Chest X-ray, AP view. Patient: 25 years old, sex F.
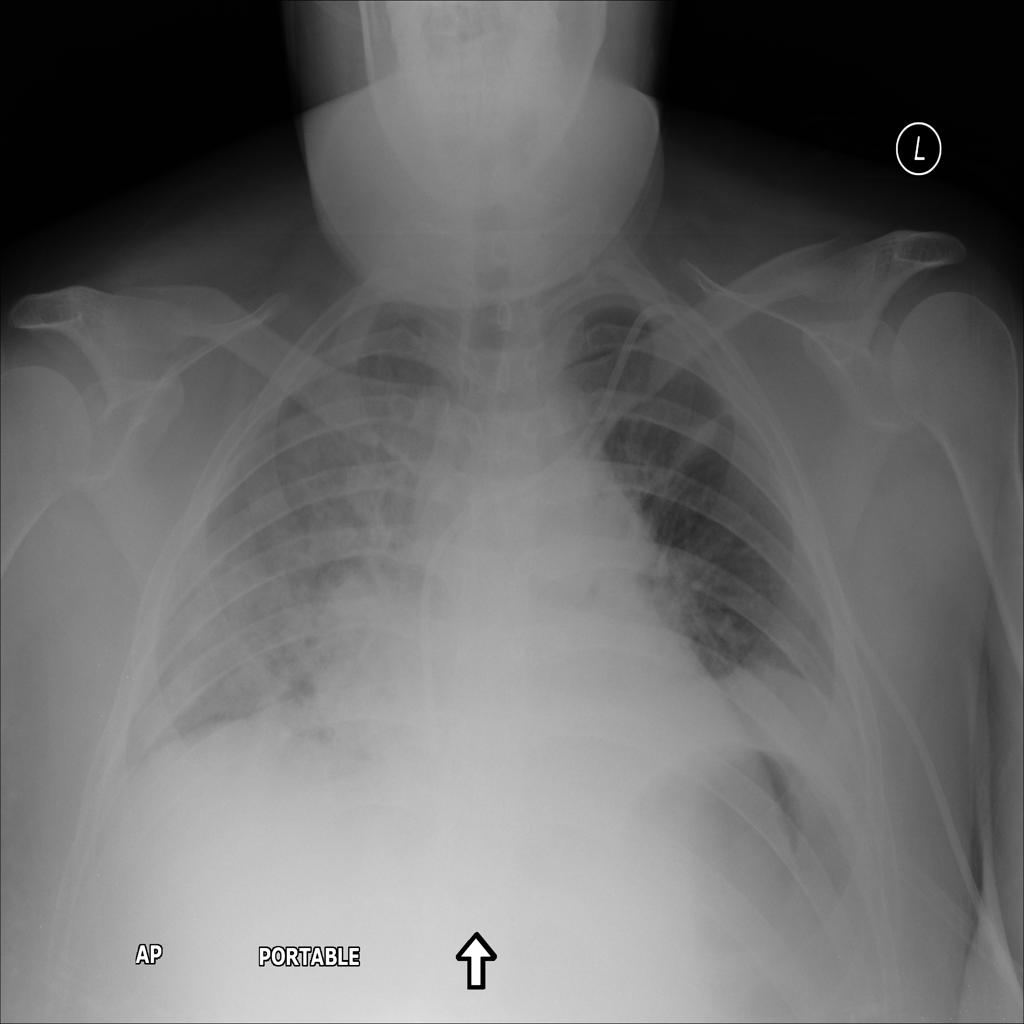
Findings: Edema, Infiltration, Pneumonia